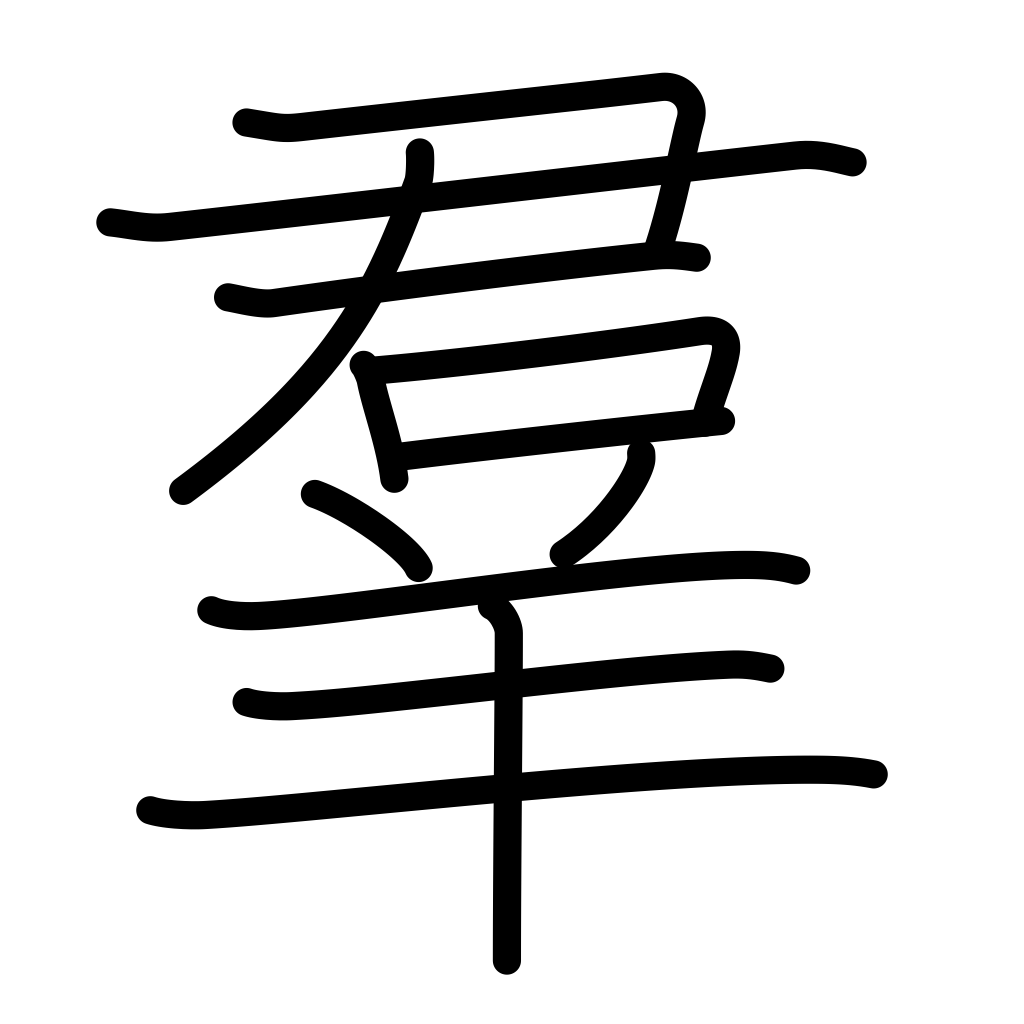
Meaning: group, crowd, multitude, mob